Question: Here is my data:
'''
sub <- paste ("s", 1:6, sep = "")
mark1a <- c("A", "A", "B", "d1", "A", 2)
mark1b <- c("A", "B", "d1", 2, "d1", "A")
myd <- data.frame (sub, mark1a, mark1b)
myd
sub mark1a mark1b
1 s1 A A
2 s2 A B
3 s3 B d1
4 s4 d1 2
5 s5 A d1
6 s6 2 A
'''
I want create a design matrix of the pair of variables (columns) - mark1a and mark1b. A design matrix will consists of length (unique (c(mark1a, mark1b))) for each unique (c(mark1a, mark1b). then 1 or 2 based on if the particular number is present once or twice in the columns and else 0. The following is expected output (not a figure):

I could understand how this can be done:
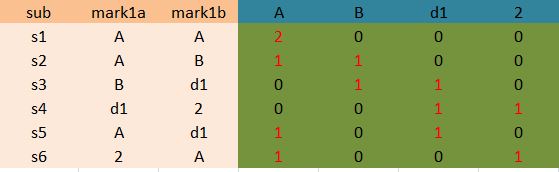
Answer: You could try something like this:
'''
cbind(myd, t(apply(myd, 1, function(x) sapply(unique(unlist(myd[, 2:3])), function(y) sum(x==y)))))
1 s1 A A 2 0 0 0
2 s2 A B 1 1 0 0
3 s3 B d1 0 1 1 0
4 s4 d1 2 0 0 1 1
5 s5 A d1 1 0 1 0
6 s6 2 A 1 0 0 1
'''